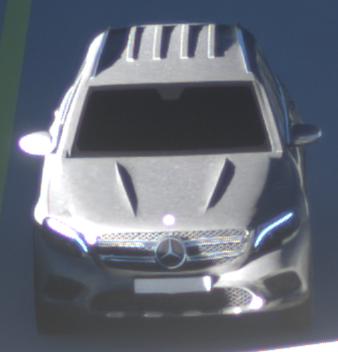
Make: Mercedes-Benz
Model: GLC 250
Detailed model: GLC (253)
Model produced from: 2015/09
Model produced until: 2018/05
Doors: 5
Color: gray
Road condition: dry road
Daytime: sunrise or sunset
Contrast: high contrast